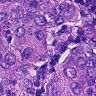
Metastatic tissue present: yes